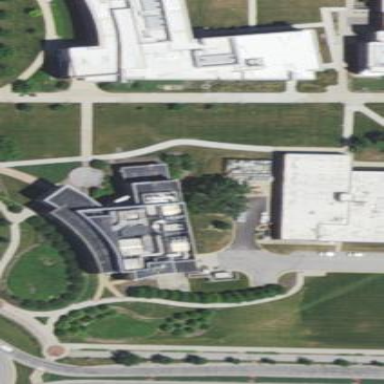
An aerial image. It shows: University building.